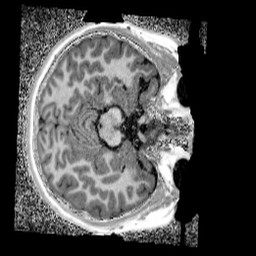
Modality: UNIT1_denoised
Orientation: axial
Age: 11
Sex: female
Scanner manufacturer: siemens
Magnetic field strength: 3 T
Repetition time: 4 s
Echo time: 0.00299 s